Field crop: maize
Growth stage: 2
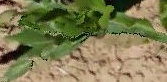
Species: maize